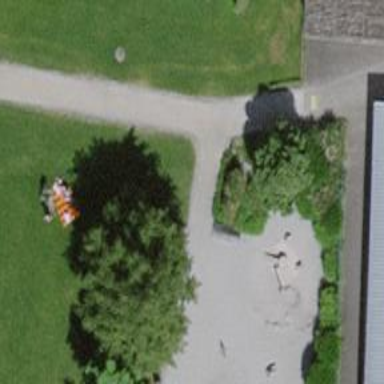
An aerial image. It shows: Black bench.